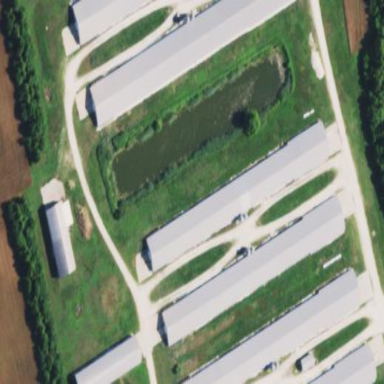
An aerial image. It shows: Farmyard area.